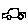
Label: car